Question: The UML specification, in its version 2.5.1, in the meta-model for Templates, defines 'TemplateSignature' as a Classifier composed of 'ownedParameters', and owning 'parameters'. An image is best to explain these relationships:

Please find the complete meta-model on the UML specification document, on clause 7.3.2, page 23. As you can see in the image, 'ownedParameter' subsets 'parameter'. Their semantics seem to be equivalent, i.e. they represent the parameters of the template signature. But if that's the case, then what's the point of having them separate?
I've been thinking about this for quite a while. The only reasonable semantic interpretation that I've come up with, is that a 'TemplateSignature' owns a set of 'parameters', but it can also be composed of more "special" parameters called 'ownedParameters', which let's say, get deeper into the 'TemplateSignature', meaning, that 'ownedParameters' are composing the 'TemplateSignature', while 'parameters' are only owned by the 'TemplateSignature' and so their relationship is weaker.
This difference seems a little irrelevant, but it could serve to differentiate between two sets of parameters, composing and not composing. Maybe a model can do different things with the two groups of parameters? Do some things with the composing parameters, and do other things with the non-composing parameters? None of this is explained inside the UML specification to the best of my knowledge.
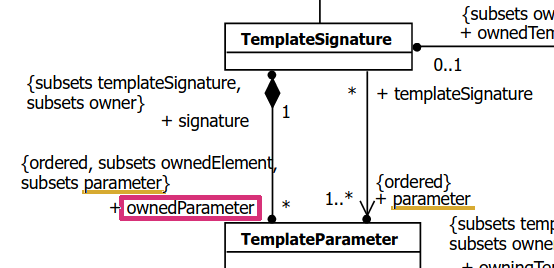
Answer: Actually, it is quite simple. A signature might refer to parameters that are not owned by it. The meaning of the parameters is not affected by who owns them. So for the semantics, you just need to look at the 'parameter' property.
I think there is only one way, how this happens: When you specialize a template and extend its signature.
<URL>
'inheritedParameter' is a subset of 'parameter'. Inherited parameters have the same meaning as parameters owned by the extendedSignature. Therefore it makes sense to combine them in one attribute.
PS: 'parameter' should probably be derived by a union of its subsets. I suspect this is a bug in the specification. My tool says it is read only, but on the other hand doesn't update it correctly.